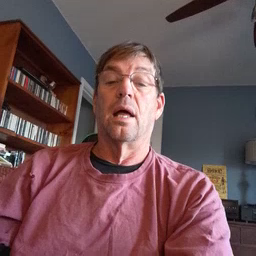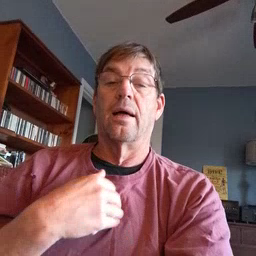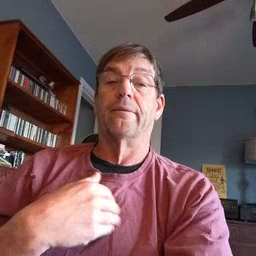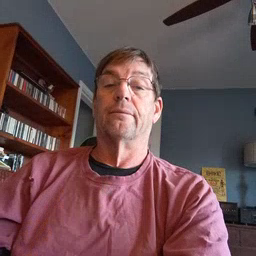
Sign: have